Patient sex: M
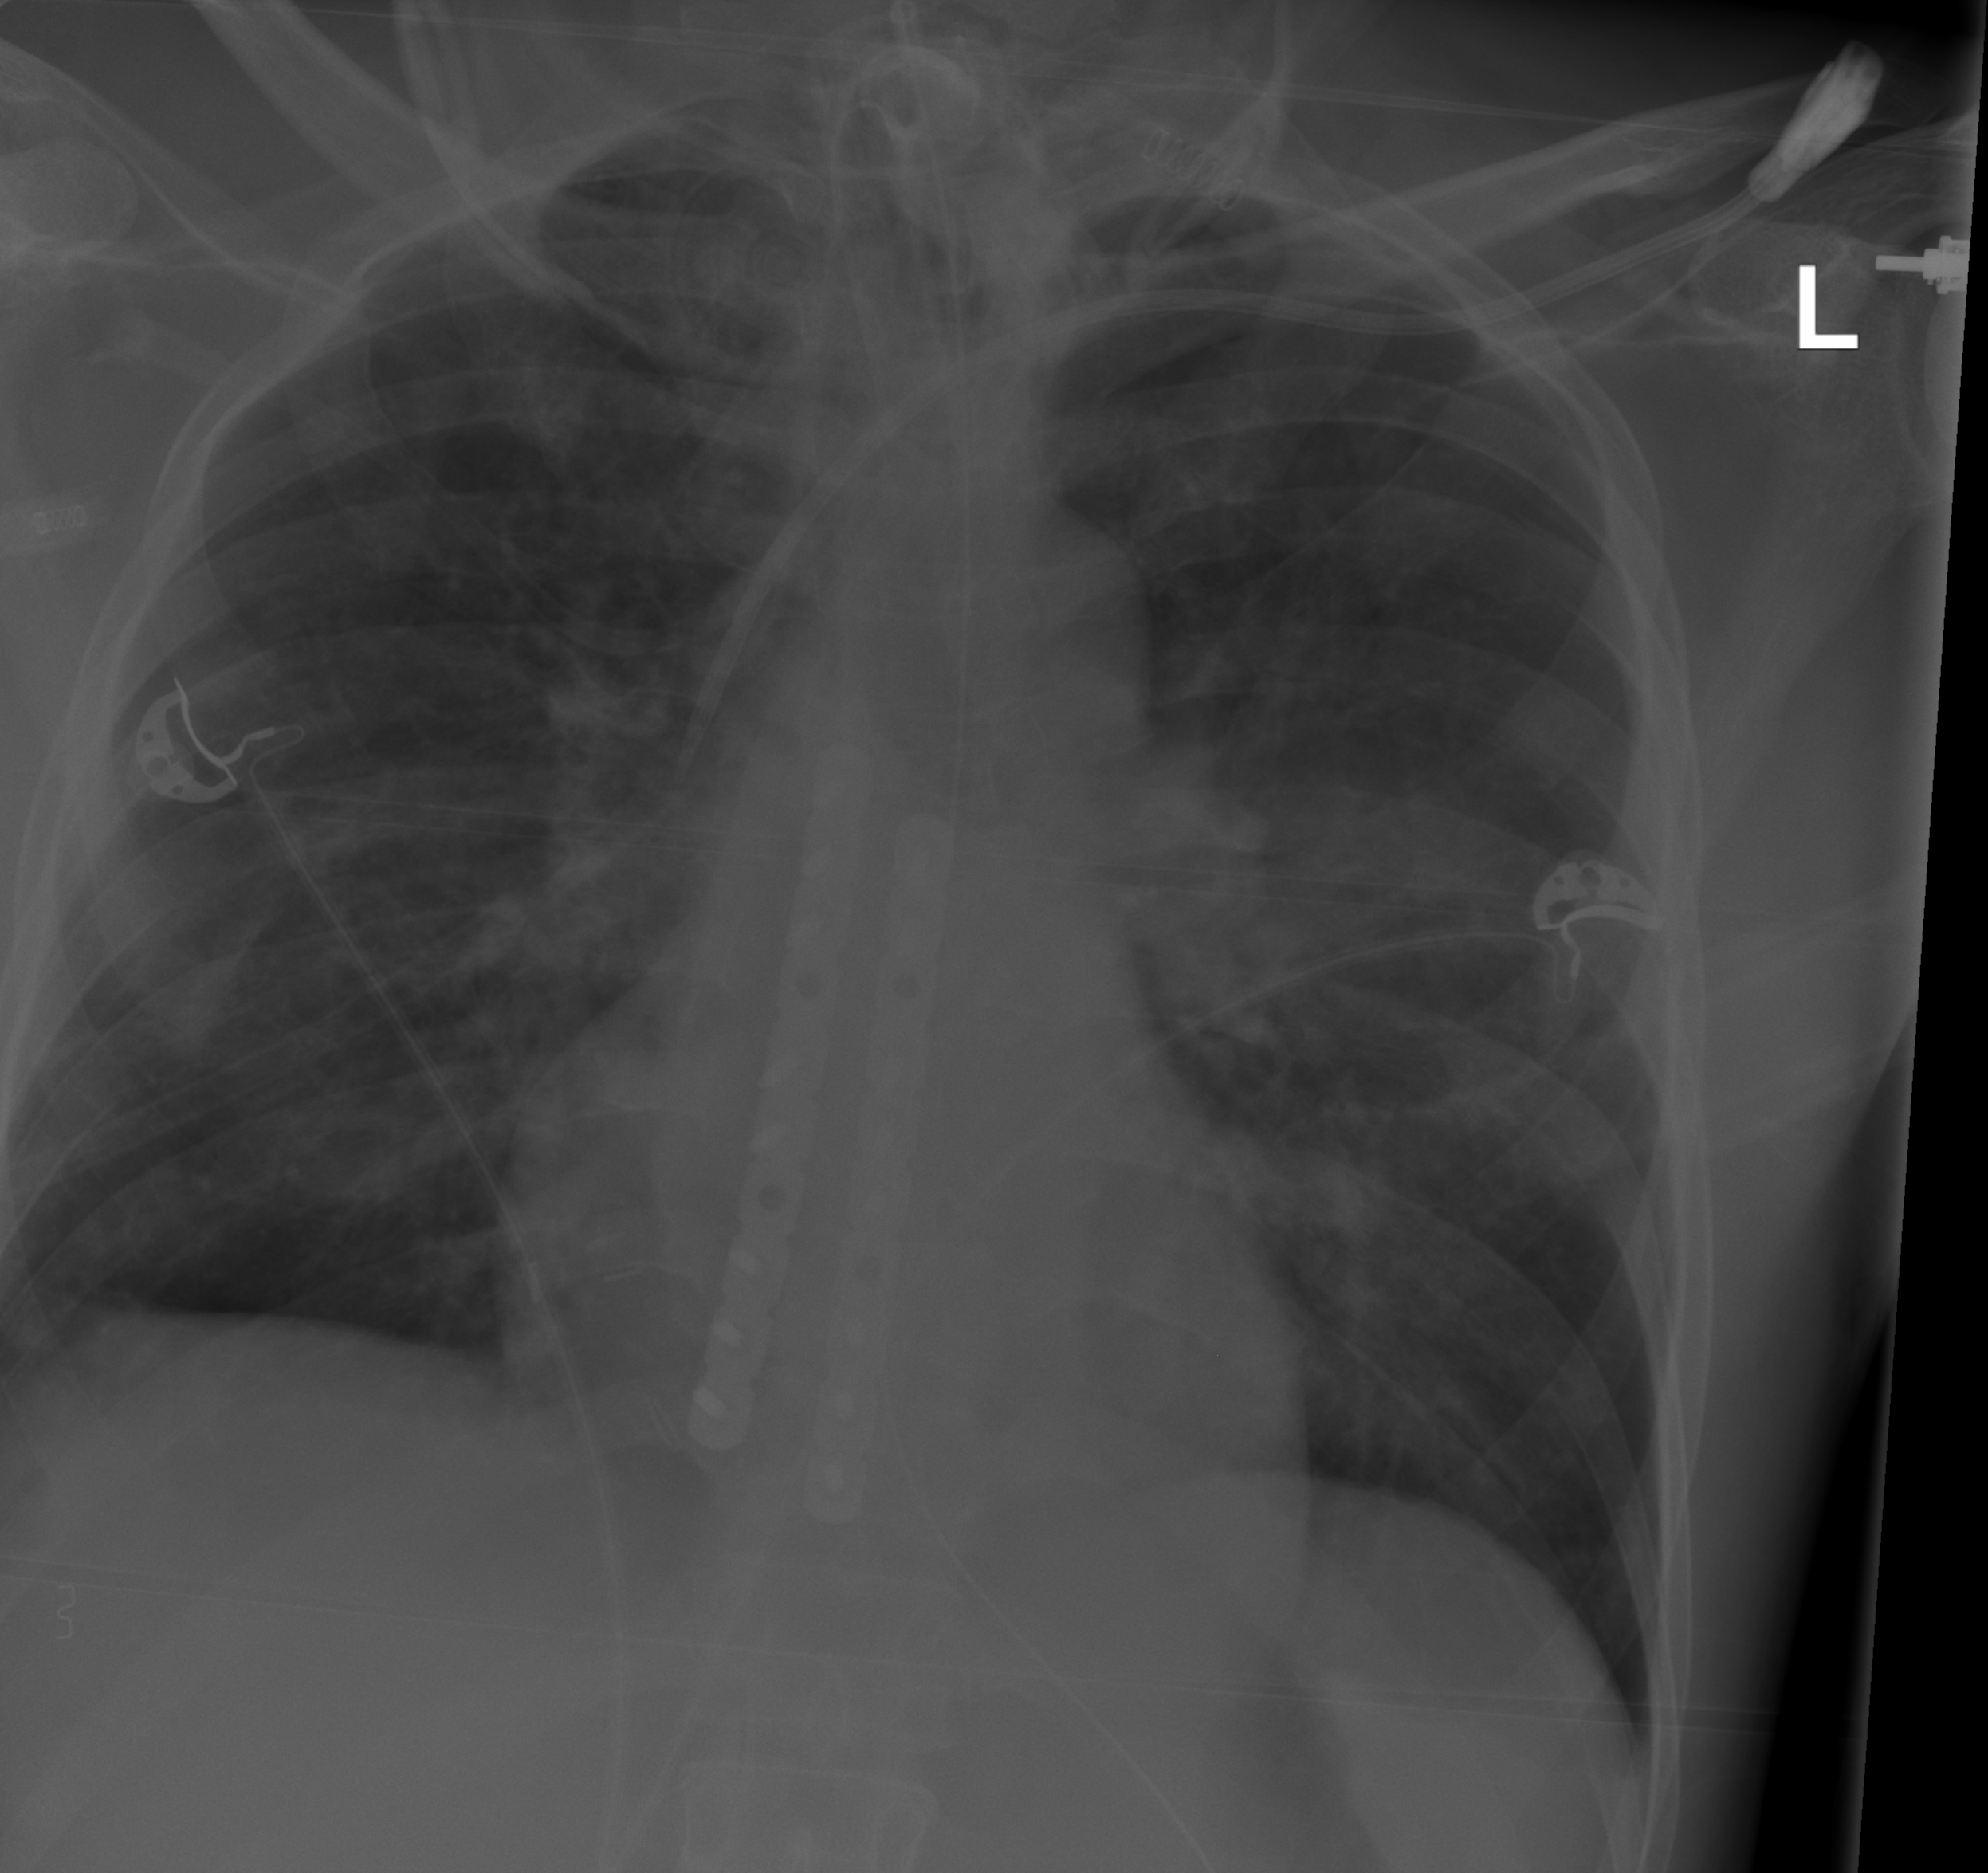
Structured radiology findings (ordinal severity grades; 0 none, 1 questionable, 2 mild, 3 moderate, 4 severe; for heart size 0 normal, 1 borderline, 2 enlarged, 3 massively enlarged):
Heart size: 0
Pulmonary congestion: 2
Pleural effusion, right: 0
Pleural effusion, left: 0
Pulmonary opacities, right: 1
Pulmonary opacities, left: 1
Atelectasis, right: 2
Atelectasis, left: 2